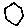
Label: hexagon